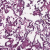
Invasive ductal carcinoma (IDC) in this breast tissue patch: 0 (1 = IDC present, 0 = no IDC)